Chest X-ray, PA view. Patient: 27 years old, sex F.
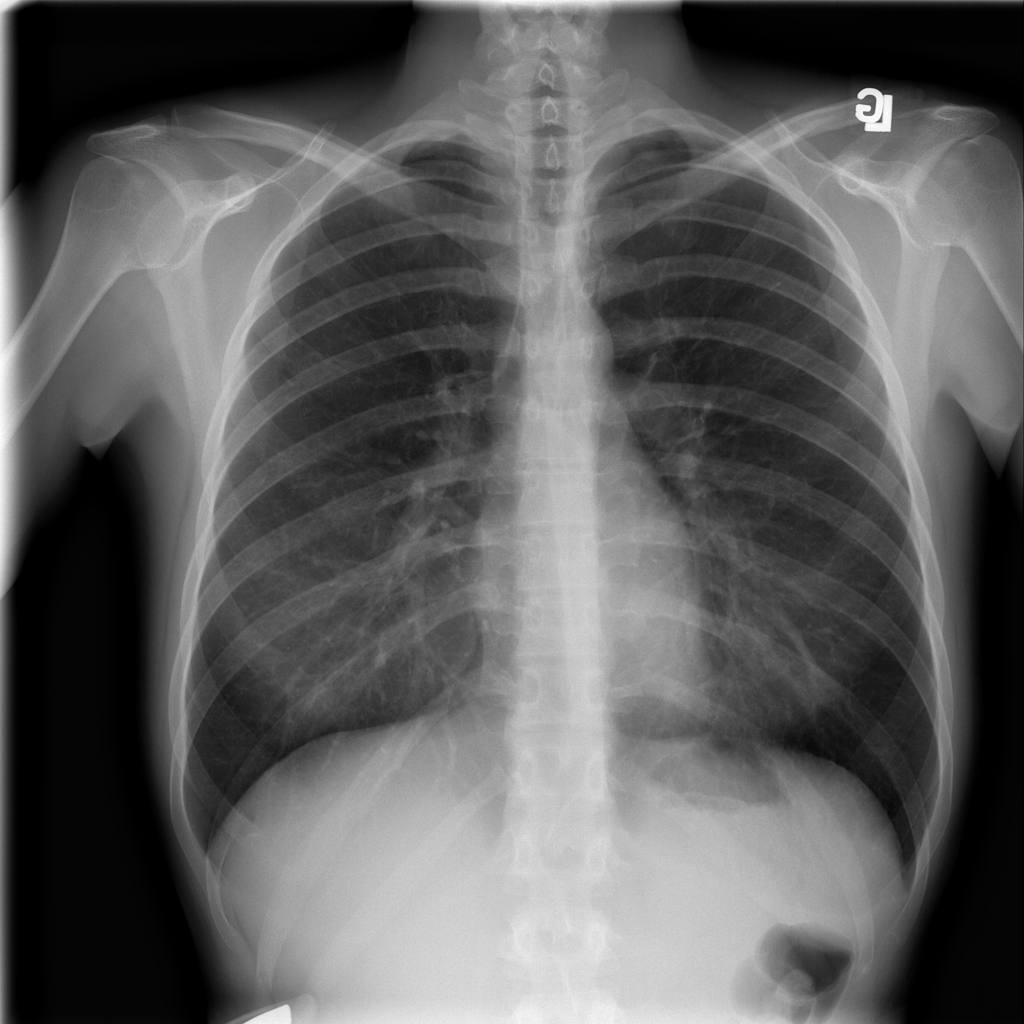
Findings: No Finding